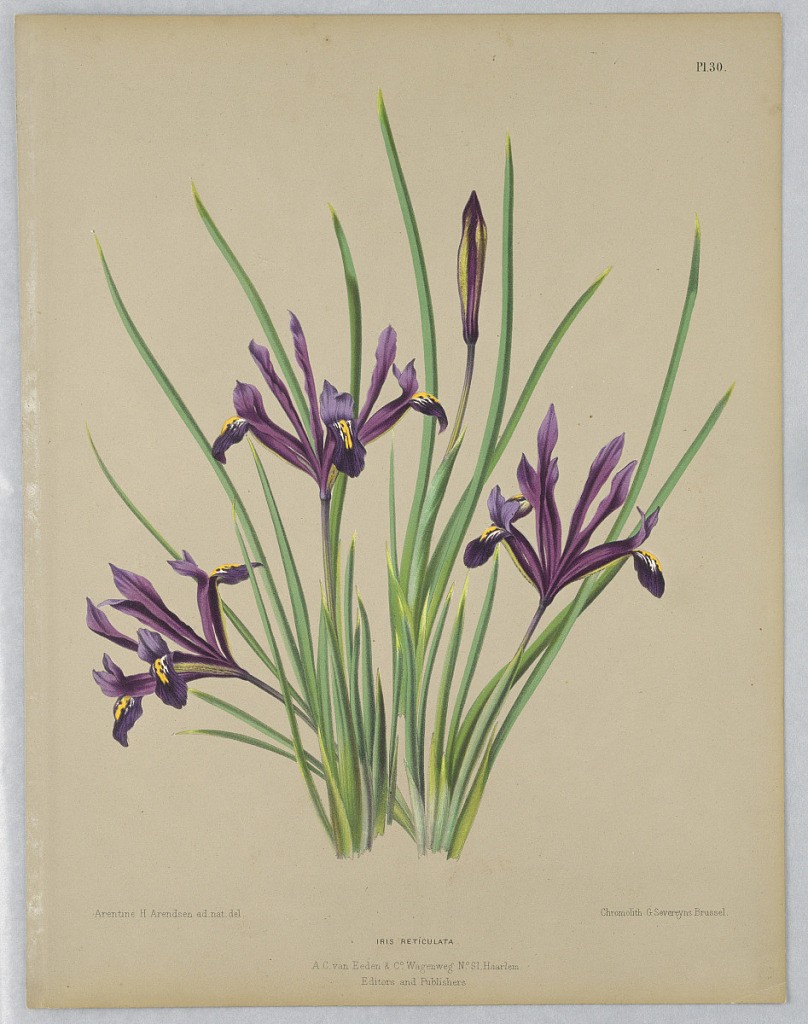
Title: Iris Reticulata, from A. C. Van Eeden's "Flora of Haarlem"
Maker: Arentine H. Arendsen, Dutch, 1836 - 1915
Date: ca. 1881
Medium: Chromolithograph on paper
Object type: Print
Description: Disbound color plate "Iris Reticulata" from A. C. Van Eeden's "Flora of Haarlem."